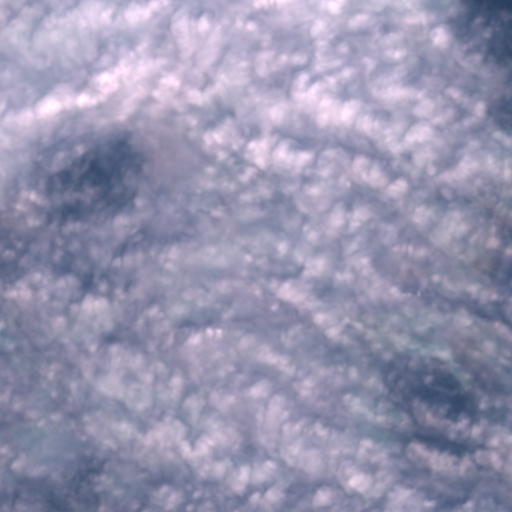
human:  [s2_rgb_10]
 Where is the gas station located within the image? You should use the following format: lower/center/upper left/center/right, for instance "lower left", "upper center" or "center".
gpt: The gas station is located in the center right of the image.
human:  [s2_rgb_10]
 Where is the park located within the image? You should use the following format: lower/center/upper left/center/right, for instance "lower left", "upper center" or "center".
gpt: The park is located in the upper right of the image.
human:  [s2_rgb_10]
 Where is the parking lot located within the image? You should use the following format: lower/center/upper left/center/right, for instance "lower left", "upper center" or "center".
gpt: The parking lot is located in the center right of the image.
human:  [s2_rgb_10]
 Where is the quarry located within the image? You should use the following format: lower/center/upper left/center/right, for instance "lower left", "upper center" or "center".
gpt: The quarry is located in the center left of the image.
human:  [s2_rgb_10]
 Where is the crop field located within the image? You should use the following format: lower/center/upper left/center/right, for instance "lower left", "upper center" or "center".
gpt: There is no crop field in the image.